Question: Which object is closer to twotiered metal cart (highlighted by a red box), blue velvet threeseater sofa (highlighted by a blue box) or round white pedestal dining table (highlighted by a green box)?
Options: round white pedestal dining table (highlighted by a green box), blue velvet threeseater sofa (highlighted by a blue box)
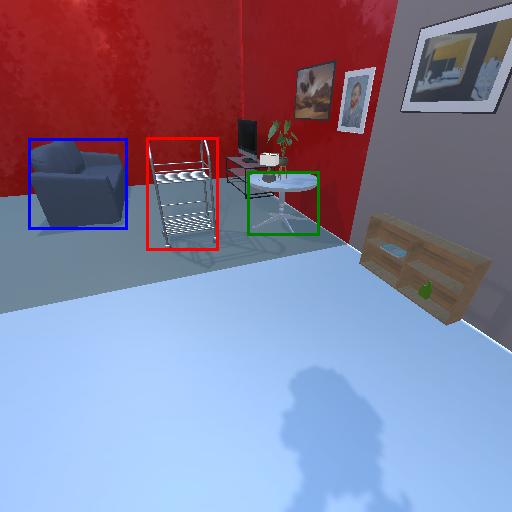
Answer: round white pedestal dining table (highlighted by a green box)